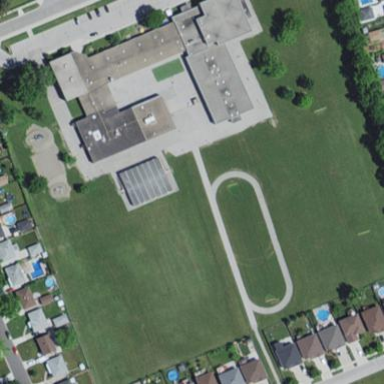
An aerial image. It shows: School.